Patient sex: M
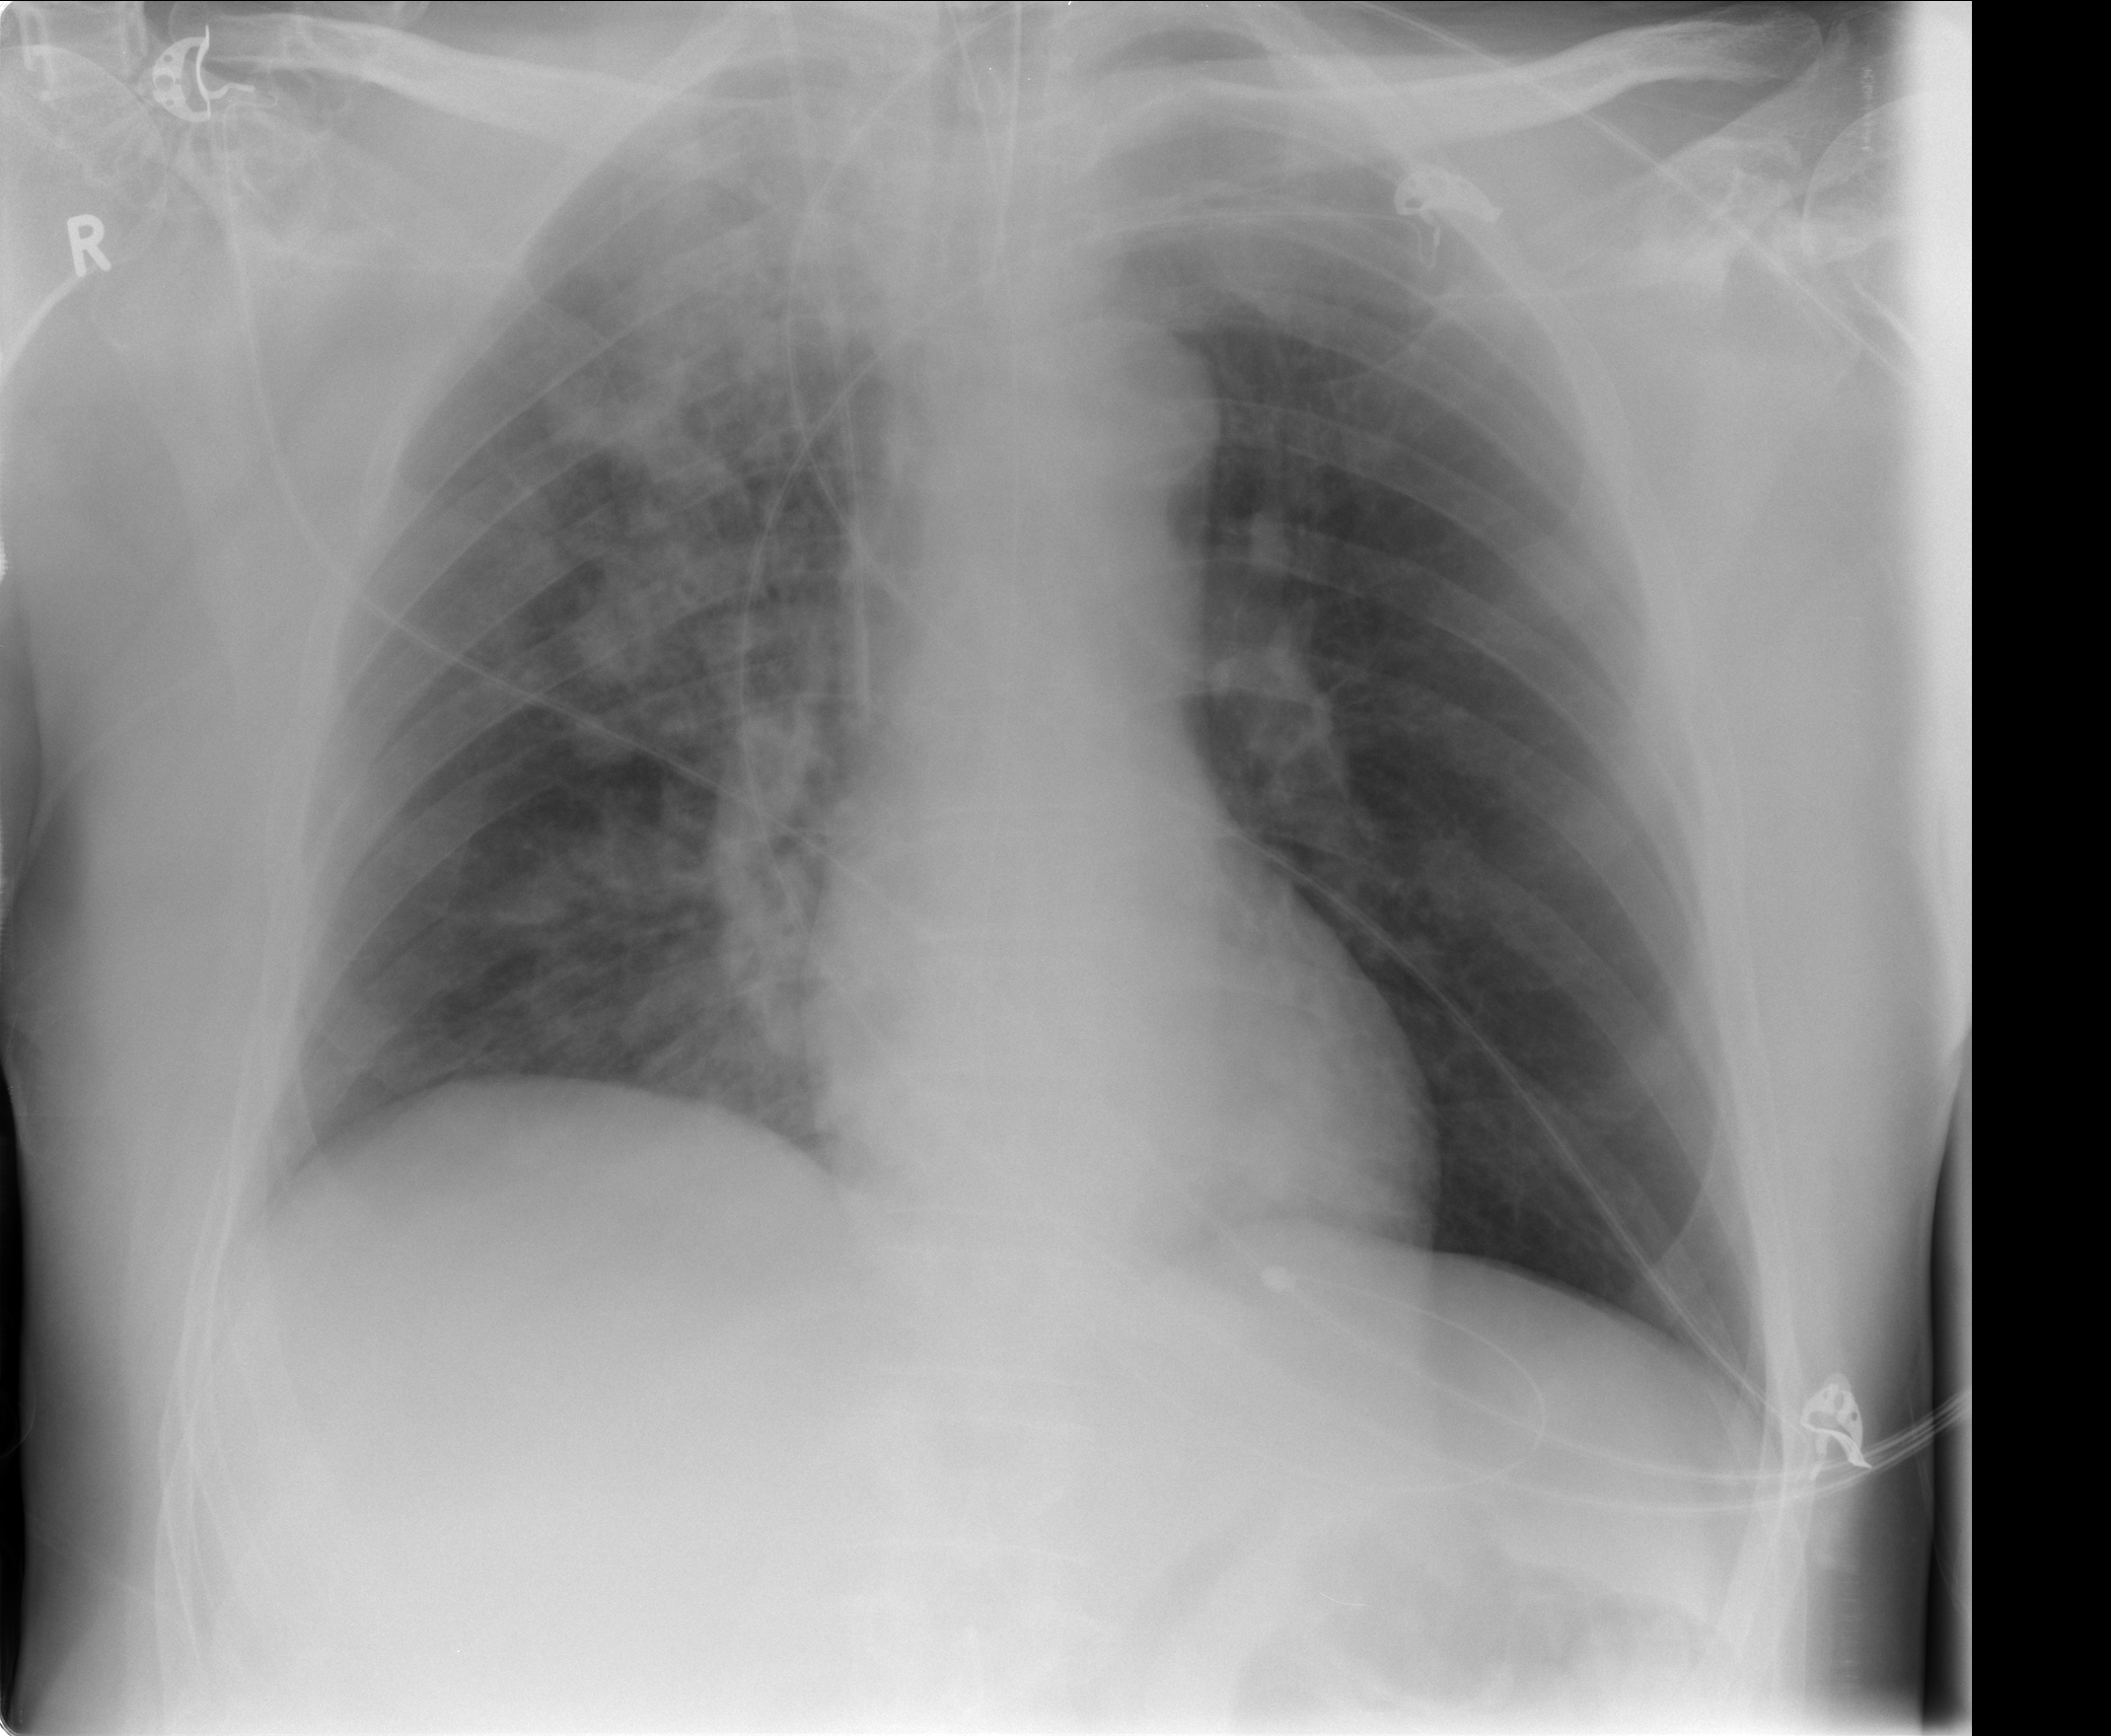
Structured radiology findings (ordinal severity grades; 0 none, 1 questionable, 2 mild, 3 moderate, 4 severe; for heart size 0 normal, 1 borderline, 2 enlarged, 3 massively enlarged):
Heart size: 0
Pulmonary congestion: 0
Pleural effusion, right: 0
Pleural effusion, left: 0
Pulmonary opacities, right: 3
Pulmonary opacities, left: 0
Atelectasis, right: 0
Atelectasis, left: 0